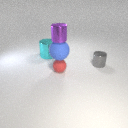
large cyan metal cylinder behind small gray metal cylinder